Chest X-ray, AP view. Patient: 42 years old, sex F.
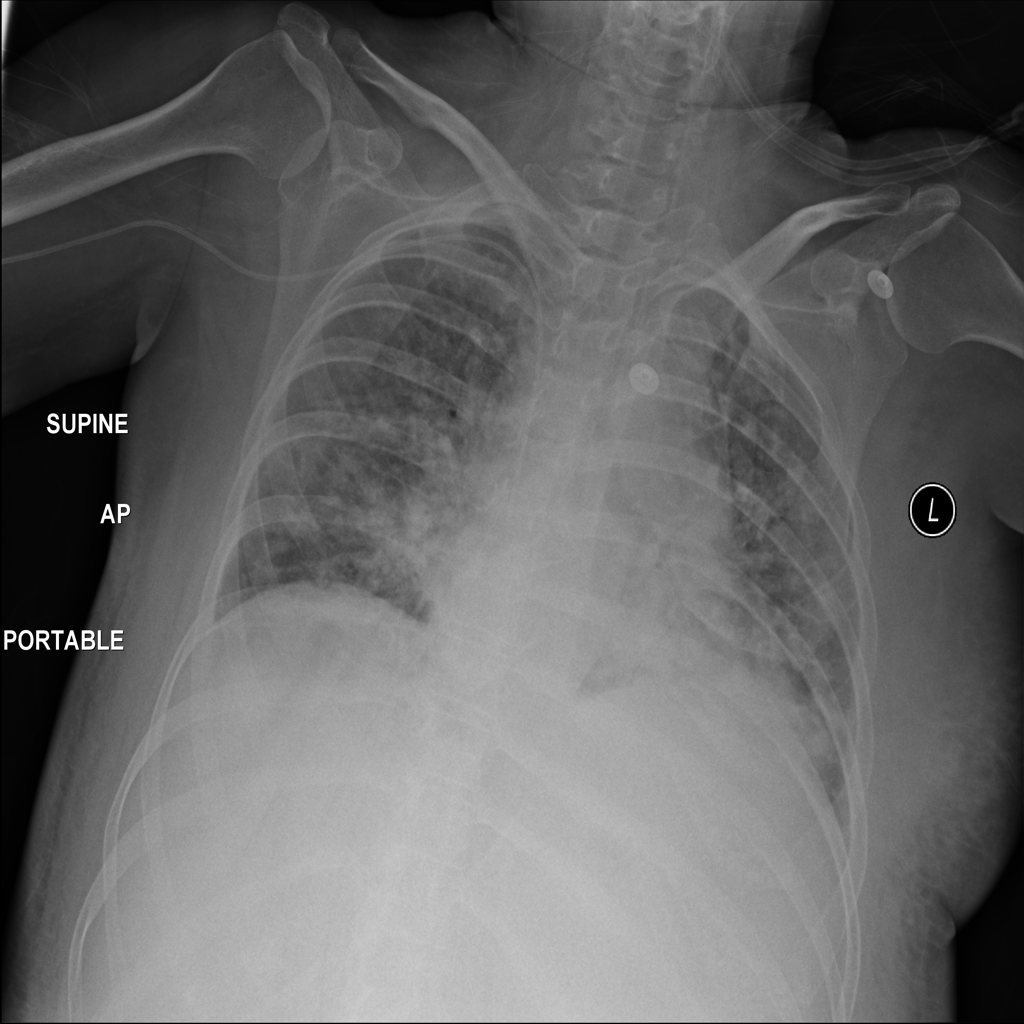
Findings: Edema, Infiltration